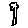
Label: tree